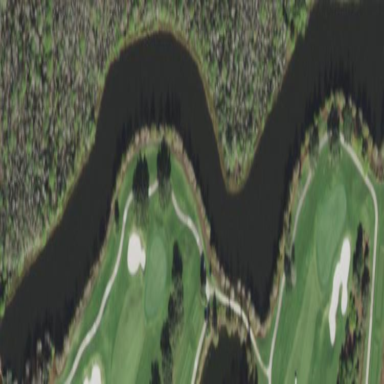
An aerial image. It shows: Picturesque scene of golf course with lateral water hazard.